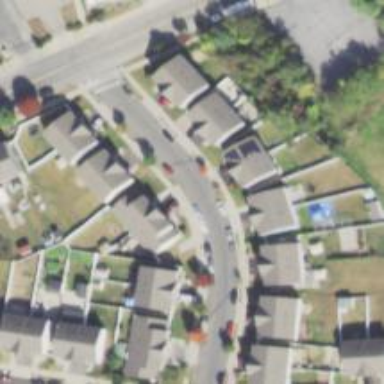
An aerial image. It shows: Driveway.